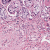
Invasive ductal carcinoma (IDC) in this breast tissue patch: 1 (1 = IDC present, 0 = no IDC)